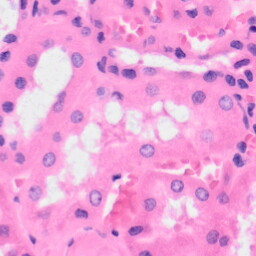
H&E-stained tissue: Kidney